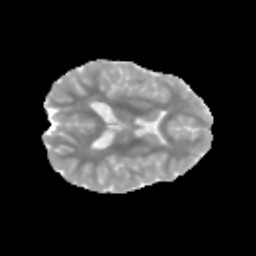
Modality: MD
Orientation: axial
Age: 10
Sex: female
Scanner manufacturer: siemens
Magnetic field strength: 3 T
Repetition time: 3.8 s
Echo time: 0.07 s